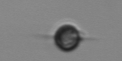
Label: Acanthoica_quattrospina